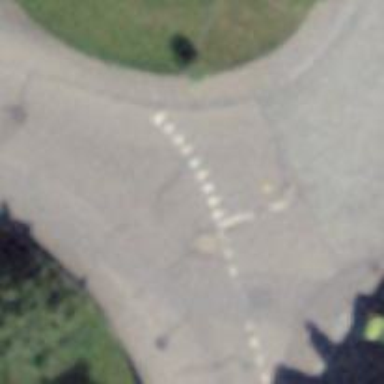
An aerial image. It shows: Residential road with sidewalks on both sides. The surface of the road is made of sett.